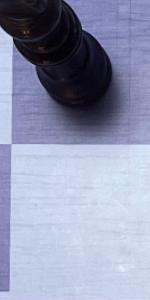
Label: Empty